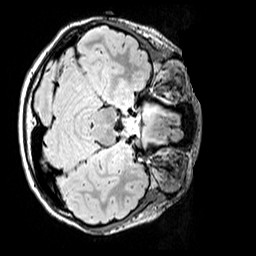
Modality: FLAIR
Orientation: axial
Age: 10
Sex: female
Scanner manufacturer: siemens
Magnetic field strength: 3 T
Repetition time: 5 s
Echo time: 0.388 s